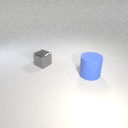
small gray metal cube behind large blue rubber cylinder